Question: This is my first time working with the LISTAGG function and I'm confused. I can select the data easily enough, but the characters of the 'USERS' column all have spaces in between them, and when trying to copypaste it, no data from that column is copied. I've tried with two different IDEs. Am I doing something wrong?
Example:
'''
select course_id, listagg(firstname, ', ') within group (order by course_id) as users
from (
select distinct u.firstname, u.lastname, u.student_id, cm.course_id
from course_users cu
join users u on u.pk1 = cu.users_pk1
join course_main cm on cm.pk1 = cu.crsmain_pk1
and cm.course_id like '2015SP%'
)
group by course_id;
'''
Yields:

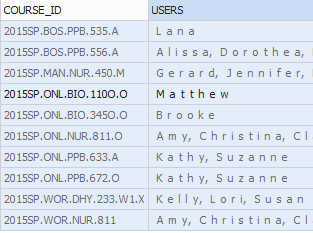
Answer: Your 'firstname' column seems to be defined as 'nvarchar2':
'''
with t as (
select '2015SP.BOS.PPB.556.A'as course_id,
cast('Alissa' as nvarchar2(10)) as firstname
from dual
union all select '2015SP.BOS.PPB.556.A'as course_id,
cast('Dorothea' as nvarchar2(10)) as firstname
from dual
)
select course_id, listagg(firstname, ', ')
within group (order by course_id) as users
from t
group by course_id;
COURSE_ID USERS
-------------------- ------------------------------
2015SP.BOS.PPB.556.A
'''
... and I can't copy/paste the users values from SQL Developer either, but it displays with spaces, as you can see from SQL*Plus:
'''
COURSE_ID USERS
-------------------- ------------------------------
2015SP.BOS.PPB.556.A A l i s s a, D o r o t h e a
'''
As the documentation says, the 'listagg()' function always returns 'varchar2' (or 'raw'), so passing in an 'nvarchar2' value causes an implicit conversion which is throwing out your results.
If you're stuck with your column being of that data type, you could cast it to 'varchar2' inside the 'listagg' call:
'''
column users format a30
with t as (
select '2015SP.BOS.PPB.556.A'as course_id,
cast('Alissa' as nvarchar2(10)) as firstname
from dual
union all select '2015SP.BOS.PPB.556.A'as course_id,
cast('Dorothea' as nvarchar2(10)) as firstname
from dual
)
select course_id, listagg(cast(firstname as varchar2(10)), ', ')
within group (order by course_id) as users
from t
group by course_id;
COURSE_ID USERS
-------------------- ------------------------------
2015SP.BOS.PPB.556.A Alissa, Dorothea
'''
But you probably don't really want it to be 'nvarchar2' at all.